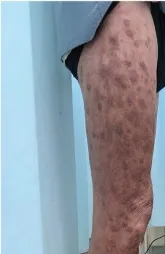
Clinical manifestations of this patient. Right thigh. At Day 0 and Day30 are shown.
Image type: medical_photograph (skin_photograph)